Field crop: maize
Growth stage: 2
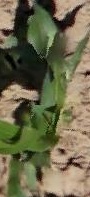
Species: maize